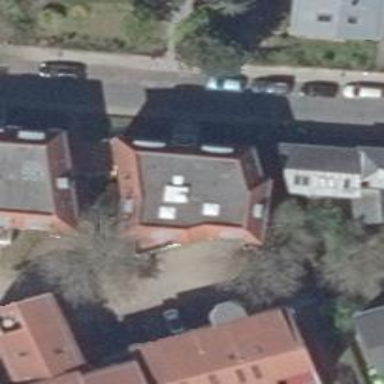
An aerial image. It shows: Commercial building with unique quadruple saltbox roof shape.